Question: I'm trying to figure out how I can pass Shopify Global Variable, such as {{ page_title }} for example, as a Custom Variable/Dimension into the "Additional Google Analytics Script" textarea?

When I look at the code on the site, it's just printing out {{ page_title }} as the value for dimension1.
Is it possible to pass Shopify Global Variables through?
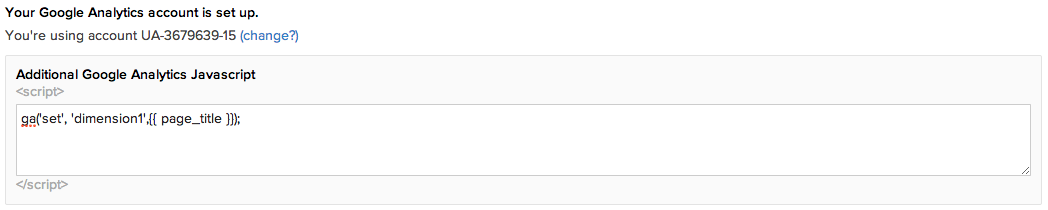
Answer: As this was a Google Tag Manager implementation, I ended up using the shopify plugin to pass the tracking code E.g. UA-01234-1 and then used Google Tag Manager (GTM) to implement the event tracking. I was able to use a dataLayer to pass variable into GA using an event that is fired on every page (a bit hackish but should do the trick).
Thanks to both @Steph Sharp and @David Lazar for your recommendations, but Shopify had its own limitations regarding what I could pass into Additional Google Analytics Script.